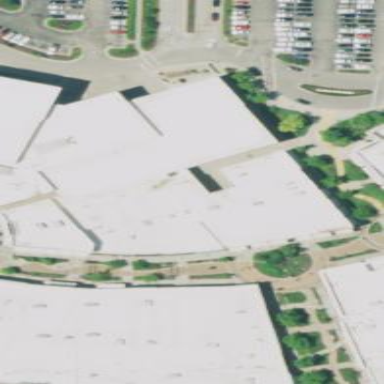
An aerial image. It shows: Retail building.